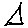
Label: triangle